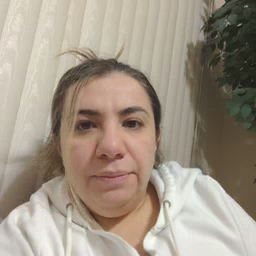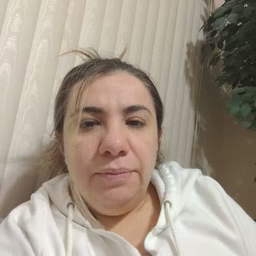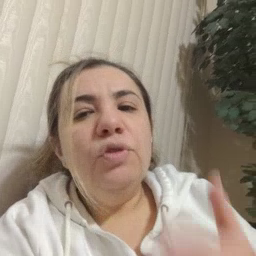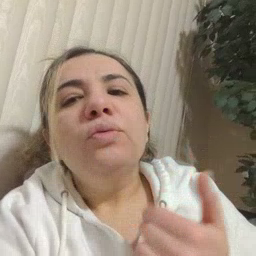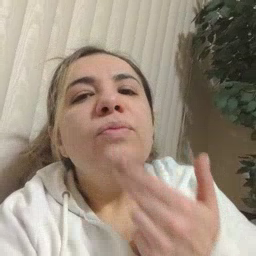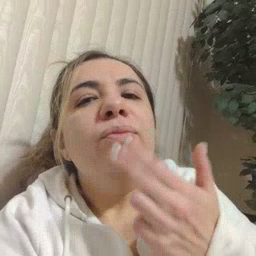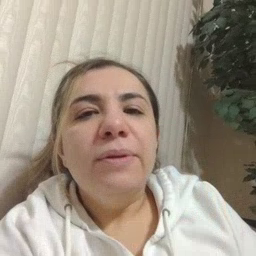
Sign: cute